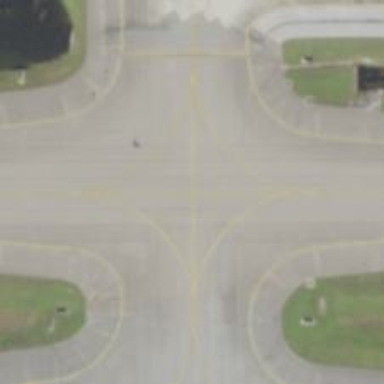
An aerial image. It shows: View of taxiway at the airport.